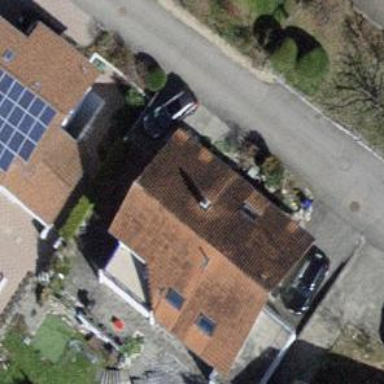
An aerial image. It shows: Building with tiled roof.